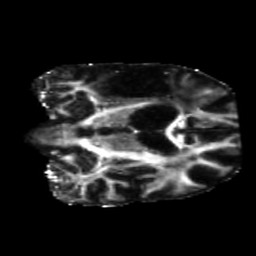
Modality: FA
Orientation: coronal
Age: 55
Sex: male
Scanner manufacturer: siemens
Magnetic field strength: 3 T
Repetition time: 5.25 s
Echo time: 0.08 s